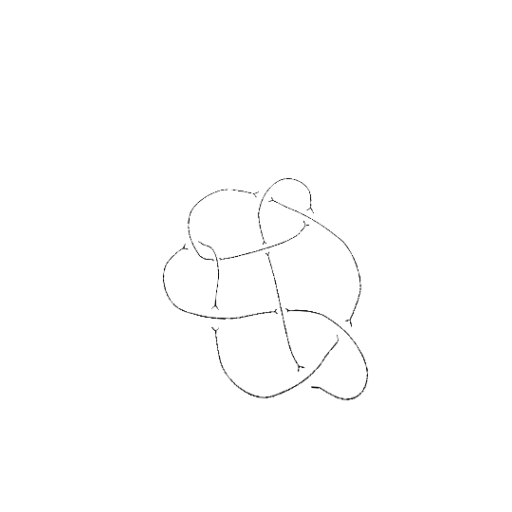
Crossing number: 9